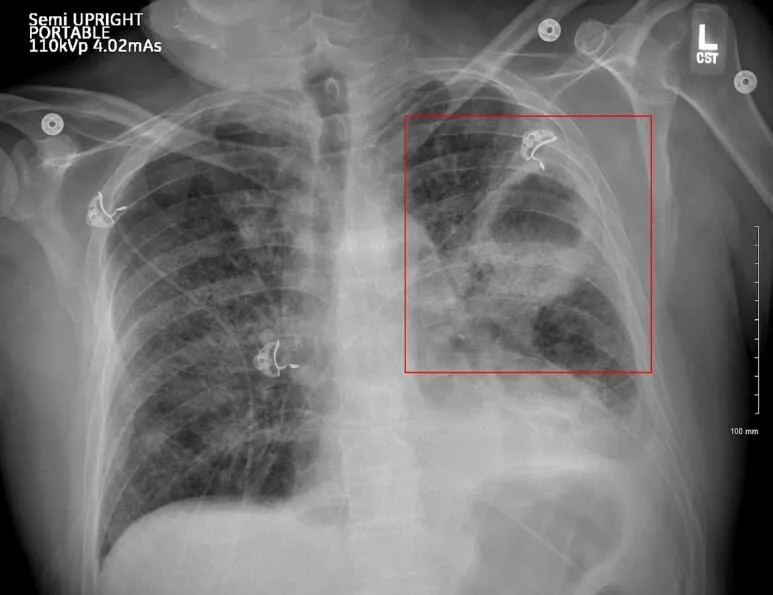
Chest X ray demonstrates a cavitary mass within the left upper lung with increasing thickness seen surrounding the mass. There is increased interstitial density and airspace consolidation seen bilaterally.
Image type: radiology (x_ray)